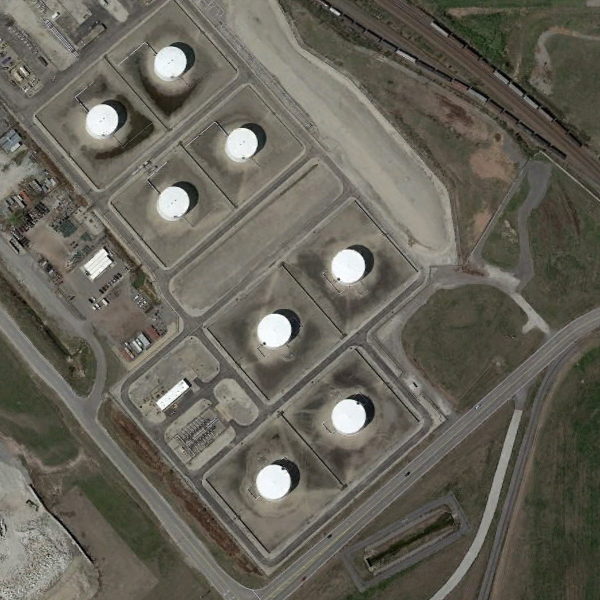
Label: StorageTanks